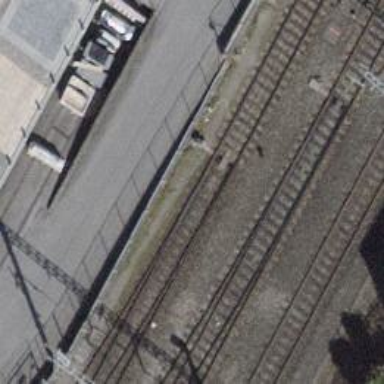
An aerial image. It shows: Railway switch.